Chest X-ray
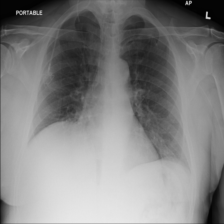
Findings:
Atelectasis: negative
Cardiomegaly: negative
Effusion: negative
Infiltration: positive
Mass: negative
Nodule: negative
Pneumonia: negative
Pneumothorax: negative
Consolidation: negative
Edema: negative
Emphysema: negative
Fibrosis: negative
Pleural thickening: negative
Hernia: negative